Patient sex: M
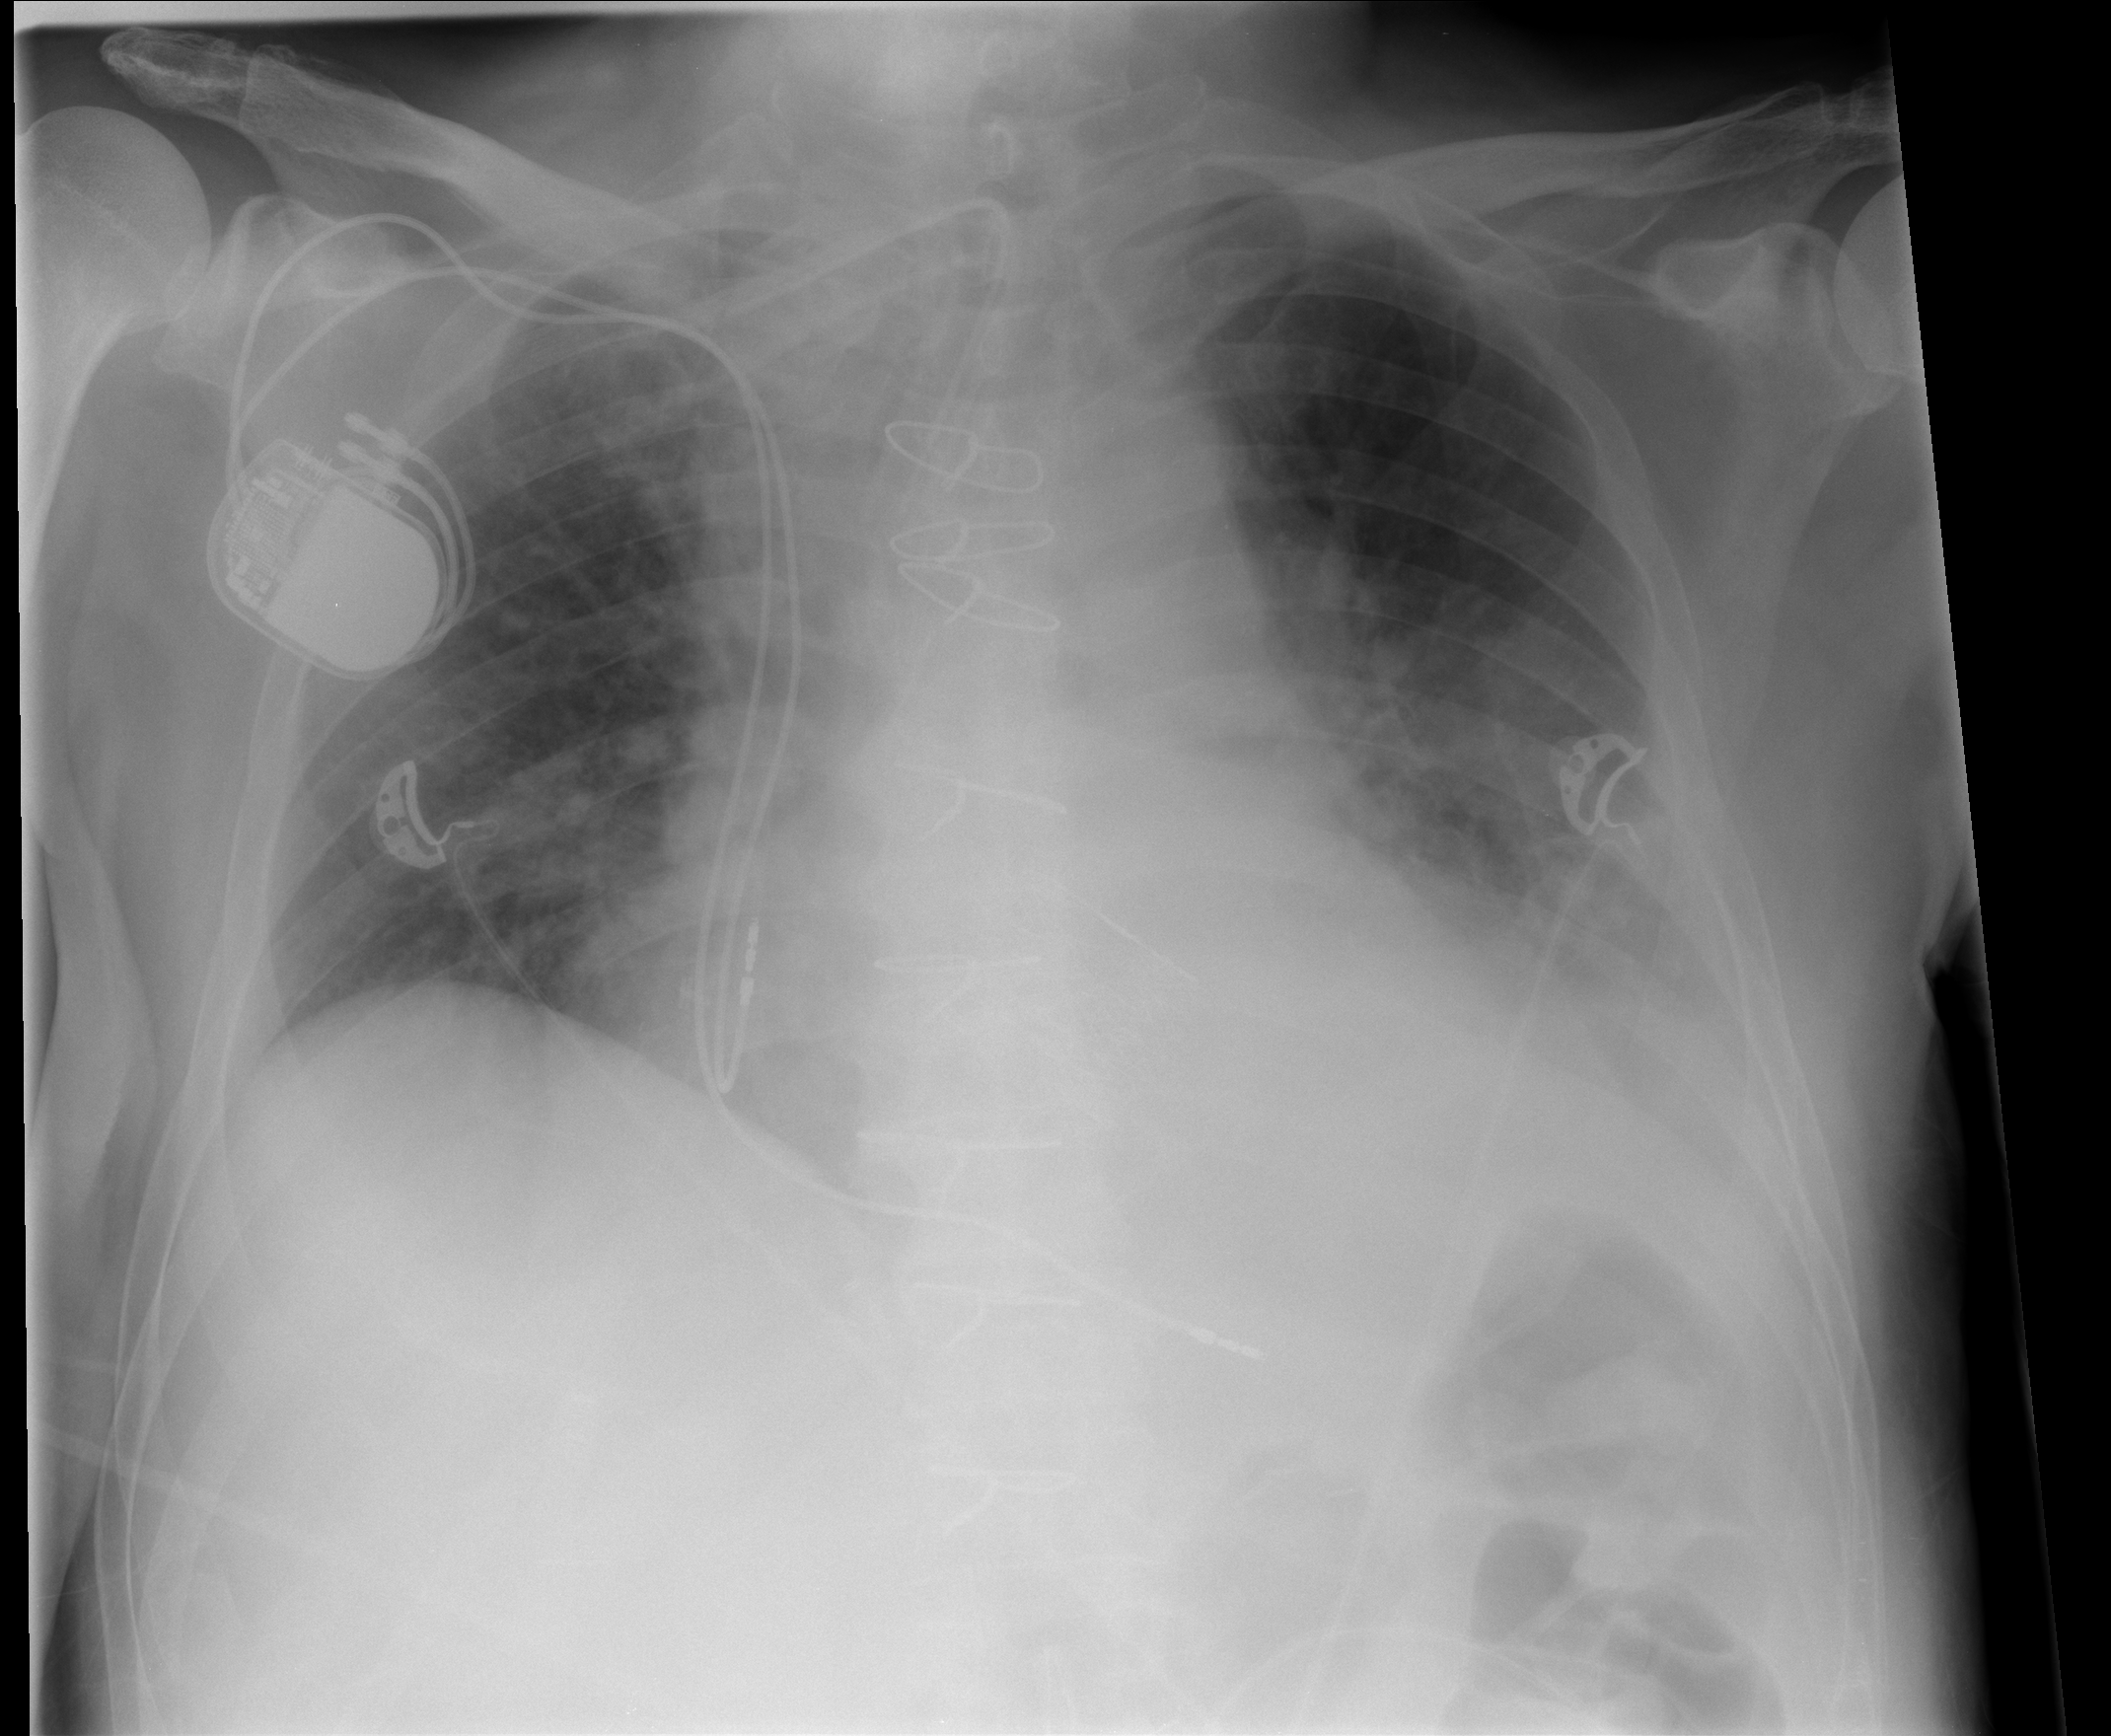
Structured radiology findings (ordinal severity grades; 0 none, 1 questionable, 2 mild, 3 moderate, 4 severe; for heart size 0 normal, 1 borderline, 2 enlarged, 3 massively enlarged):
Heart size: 2
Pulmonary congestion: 2
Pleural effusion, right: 0
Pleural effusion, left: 1
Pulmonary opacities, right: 0
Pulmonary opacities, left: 0
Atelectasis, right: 0
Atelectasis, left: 3